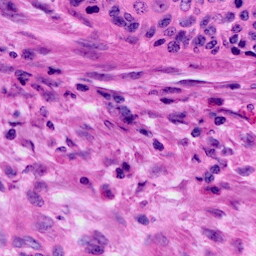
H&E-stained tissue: Cervix